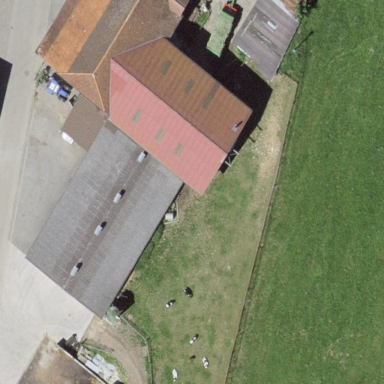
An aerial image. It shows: Farm building.